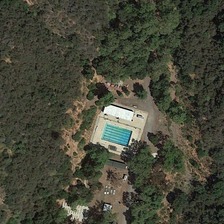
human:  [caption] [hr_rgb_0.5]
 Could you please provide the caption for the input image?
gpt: in the middle of a piece of green there was a yellow spaces with a white building .

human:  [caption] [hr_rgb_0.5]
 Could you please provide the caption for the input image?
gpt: there is a square house in the middle of the forest .

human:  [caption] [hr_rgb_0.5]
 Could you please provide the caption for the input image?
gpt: the yellow spaces around the white buildings are surrounded by green vegetation .

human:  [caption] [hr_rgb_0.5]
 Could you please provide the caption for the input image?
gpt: there is a circular building in the southeast of the house .

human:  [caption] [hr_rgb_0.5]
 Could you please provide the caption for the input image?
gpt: the yellow spaces around the white buildings are surrounded by green vegetation .